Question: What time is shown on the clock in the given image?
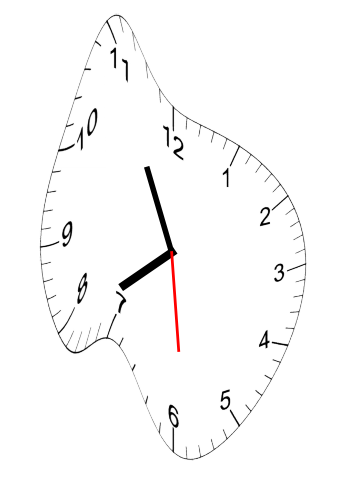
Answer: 07:55:29